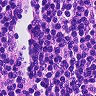
Metastatic tissue present: no